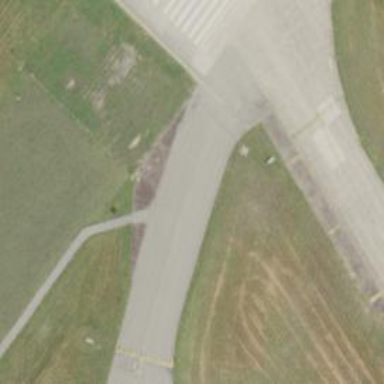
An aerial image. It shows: View of taxiway at the airport.